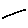
Label: line